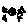
Label: moon